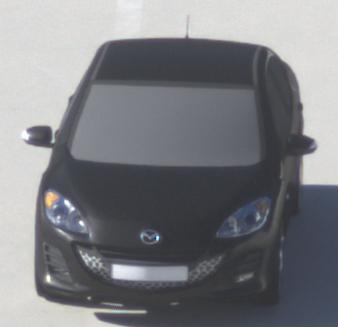
Make: Mazda
Model: 3 1.6
Detailed model: 3 (BL)
Model produced from: 2009/05
Model produced until: 2010/12
Doors: 5
Color: black
Road condition: dry road
Daytime: morning or afternoon
Contrast: high contrast